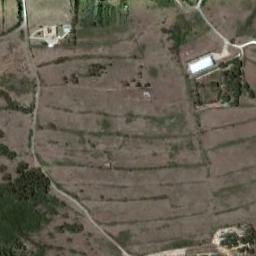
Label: rectangular_farmland